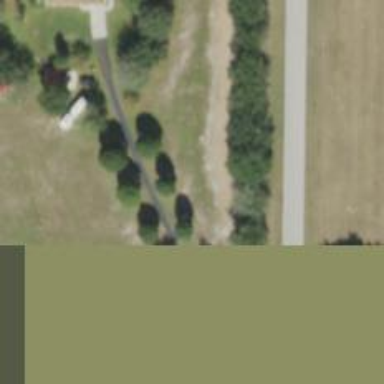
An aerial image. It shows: Driveway.